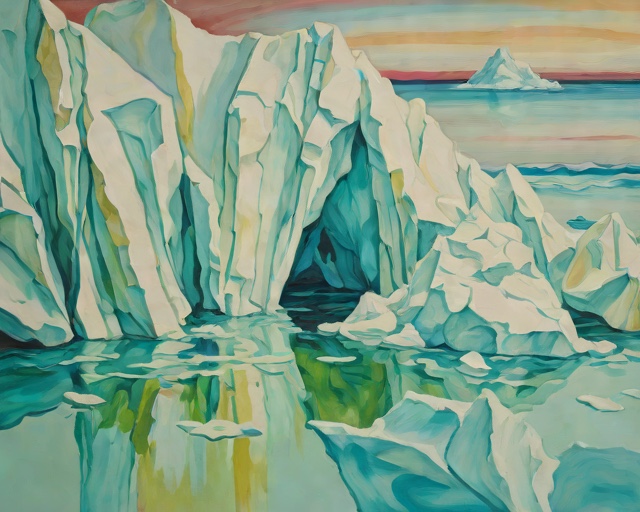
Category: Winter